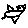
Label: bird